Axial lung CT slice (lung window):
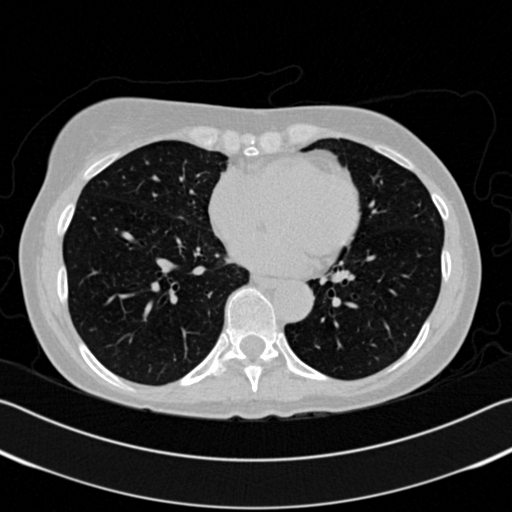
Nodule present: no